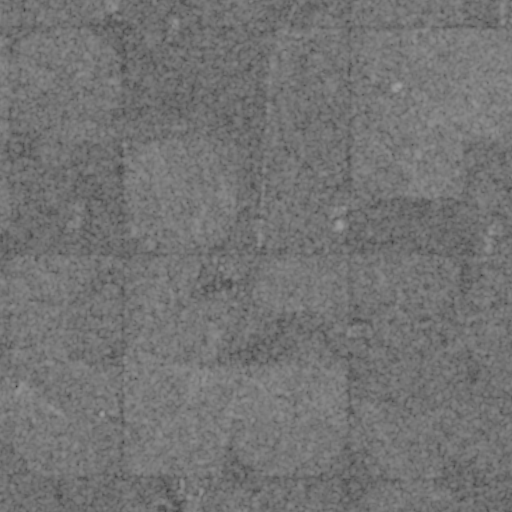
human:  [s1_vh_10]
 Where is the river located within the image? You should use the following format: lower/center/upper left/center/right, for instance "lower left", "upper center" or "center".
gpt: The river is located in the upper right of the image.
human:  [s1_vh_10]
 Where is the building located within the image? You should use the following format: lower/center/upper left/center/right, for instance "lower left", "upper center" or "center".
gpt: There is no building in the image.

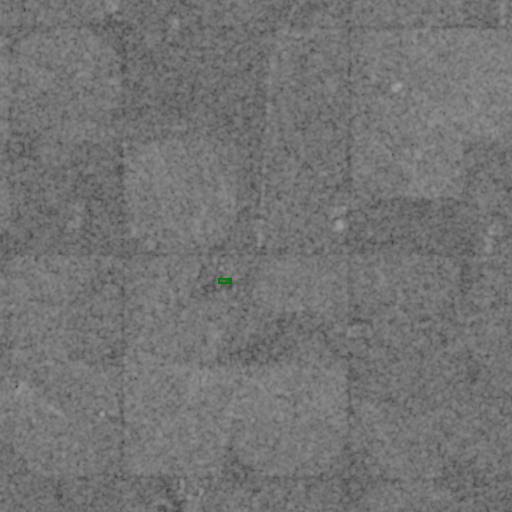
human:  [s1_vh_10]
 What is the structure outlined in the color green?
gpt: The structure outlined in green is a building.
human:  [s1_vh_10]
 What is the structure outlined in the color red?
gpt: There is no red outline.